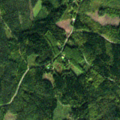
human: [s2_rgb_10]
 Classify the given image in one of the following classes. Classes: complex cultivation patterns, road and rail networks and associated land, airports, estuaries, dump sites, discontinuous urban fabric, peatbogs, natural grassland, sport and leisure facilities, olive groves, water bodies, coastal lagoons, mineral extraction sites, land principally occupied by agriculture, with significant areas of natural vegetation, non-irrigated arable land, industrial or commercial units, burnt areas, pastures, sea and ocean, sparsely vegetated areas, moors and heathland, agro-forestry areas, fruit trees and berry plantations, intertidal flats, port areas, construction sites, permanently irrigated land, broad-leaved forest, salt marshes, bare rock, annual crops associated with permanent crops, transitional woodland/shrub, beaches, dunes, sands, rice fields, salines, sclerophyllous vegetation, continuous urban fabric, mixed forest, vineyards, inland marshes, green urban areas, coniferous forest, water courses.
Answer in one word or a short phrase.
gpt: coniferous forest, mixed forest